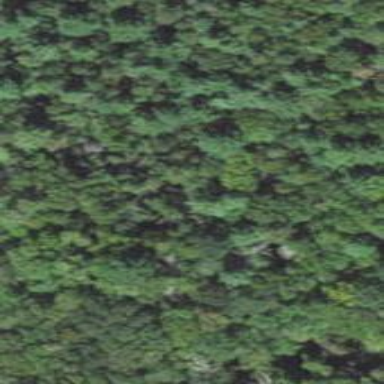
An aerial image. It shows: Needle-leaved woodland.